Interaction volume radius: 5 \u00c5
Interaction volume height: 10 \u00c5
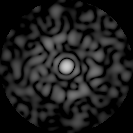
Disorder parameter: 0.8888